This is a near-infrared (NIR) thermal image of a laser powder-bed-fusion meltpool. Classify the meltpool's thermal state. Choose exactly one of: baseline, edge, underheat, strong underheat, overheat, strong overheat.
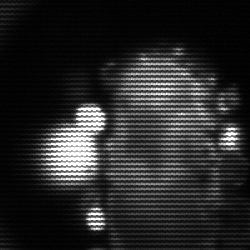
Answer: strong underheat